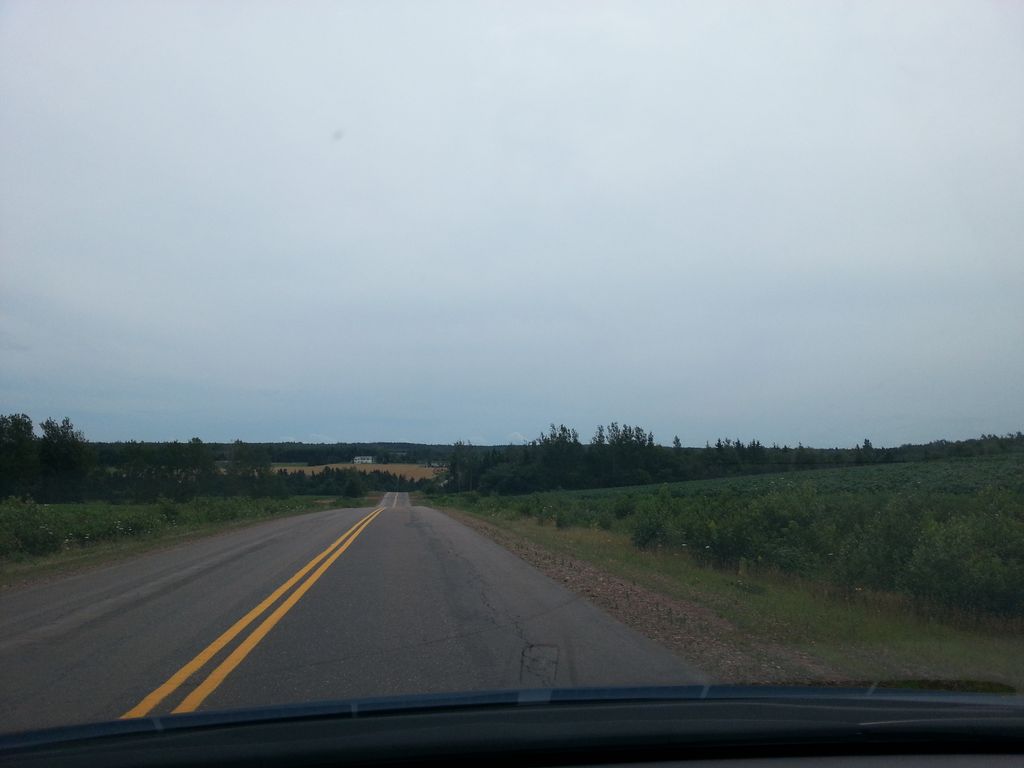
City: charlottetown